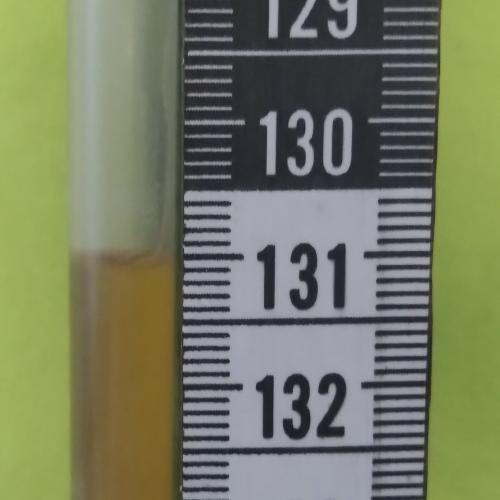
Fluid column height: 131.0 cm